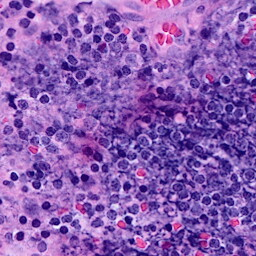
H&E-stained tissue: Breast